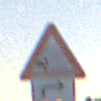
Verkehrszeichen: SplittSchotter
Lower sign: RichtungsangabeDurchPfeile5
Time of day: Night
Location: Outdoor (Nature)
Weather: Clear
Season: NotSpecified
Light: Natural